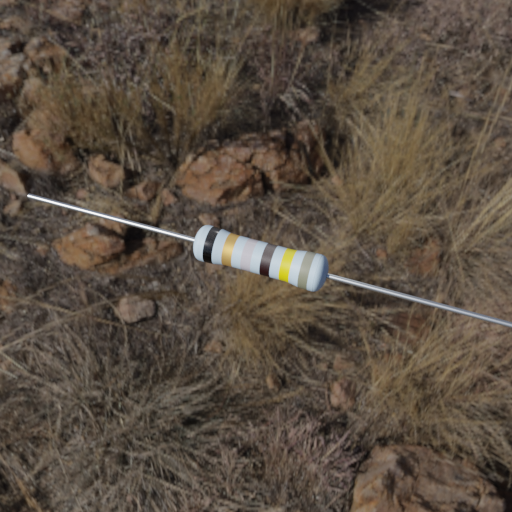
Resistor colour bands (in order): black, gold, silver, black, yellow, gray